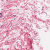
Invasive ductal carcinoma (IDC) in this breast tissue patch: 0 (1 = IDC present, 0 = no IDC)